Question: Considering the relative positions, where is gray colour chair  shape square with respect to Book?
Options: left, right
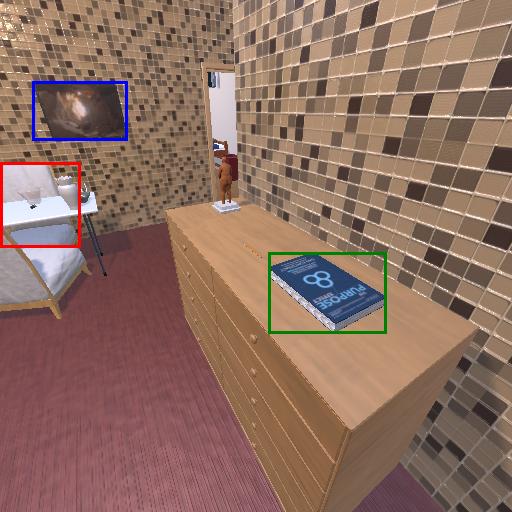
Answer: left